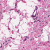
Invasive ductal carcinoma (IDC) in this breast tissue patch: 0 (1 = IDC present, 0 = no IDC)